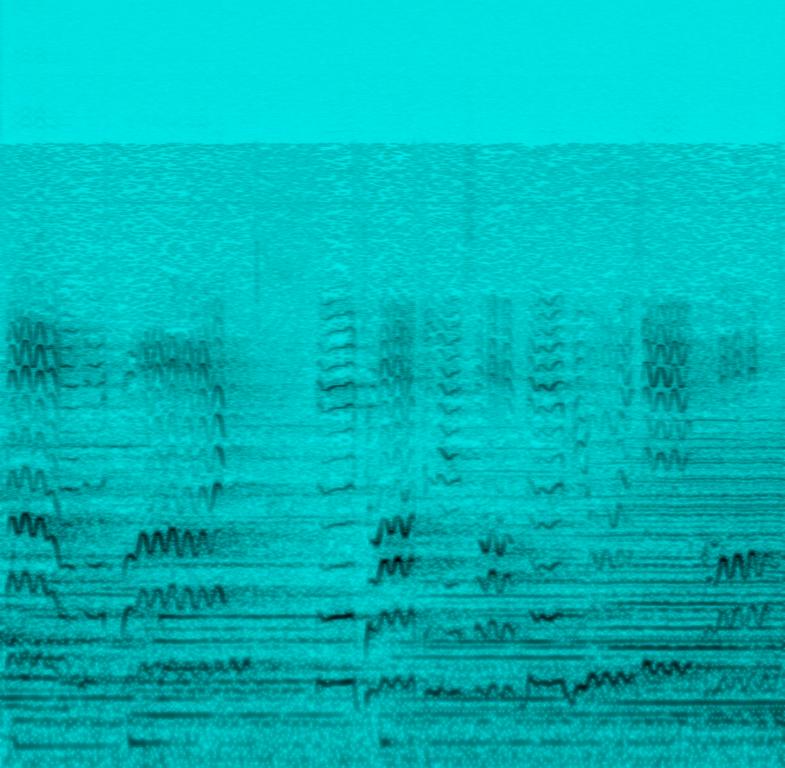
Dramatic female opera singer accompanied by orchestra and brass and cymbal crash.